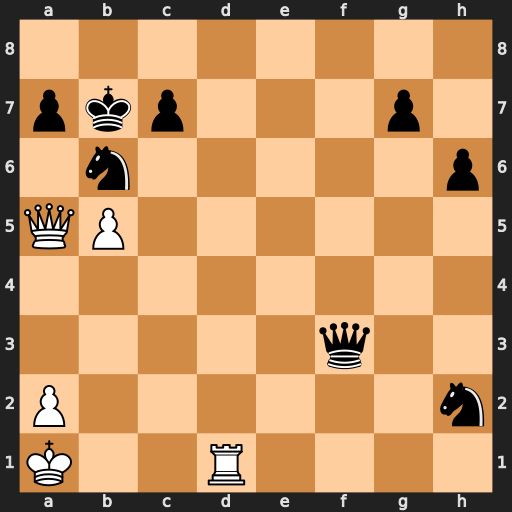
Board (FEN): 8/pkp3p1/1n5p/QP6/8/5q2/P6n/K2R4
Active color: w
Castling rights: -
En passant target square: -
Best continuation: Qa6+ Kb8 Rd8+ Nc8 Qxc8#